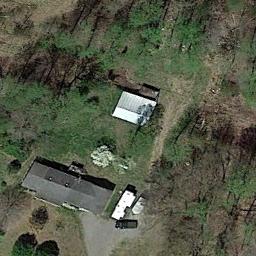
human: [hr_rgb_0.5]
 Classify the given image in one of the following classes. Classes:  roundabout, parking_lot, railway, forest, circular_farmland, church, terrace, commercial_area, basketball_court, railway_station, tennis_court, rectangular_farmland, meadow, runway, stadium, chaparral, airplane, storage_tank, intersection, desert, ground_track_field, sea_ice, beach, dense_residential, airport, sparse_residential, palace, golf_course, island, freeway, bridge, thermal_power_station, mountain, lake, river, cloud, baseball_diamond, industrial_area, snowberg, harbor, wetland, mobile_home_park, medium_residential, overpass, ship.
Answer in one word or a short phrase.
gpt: sparse_residential